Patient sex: M
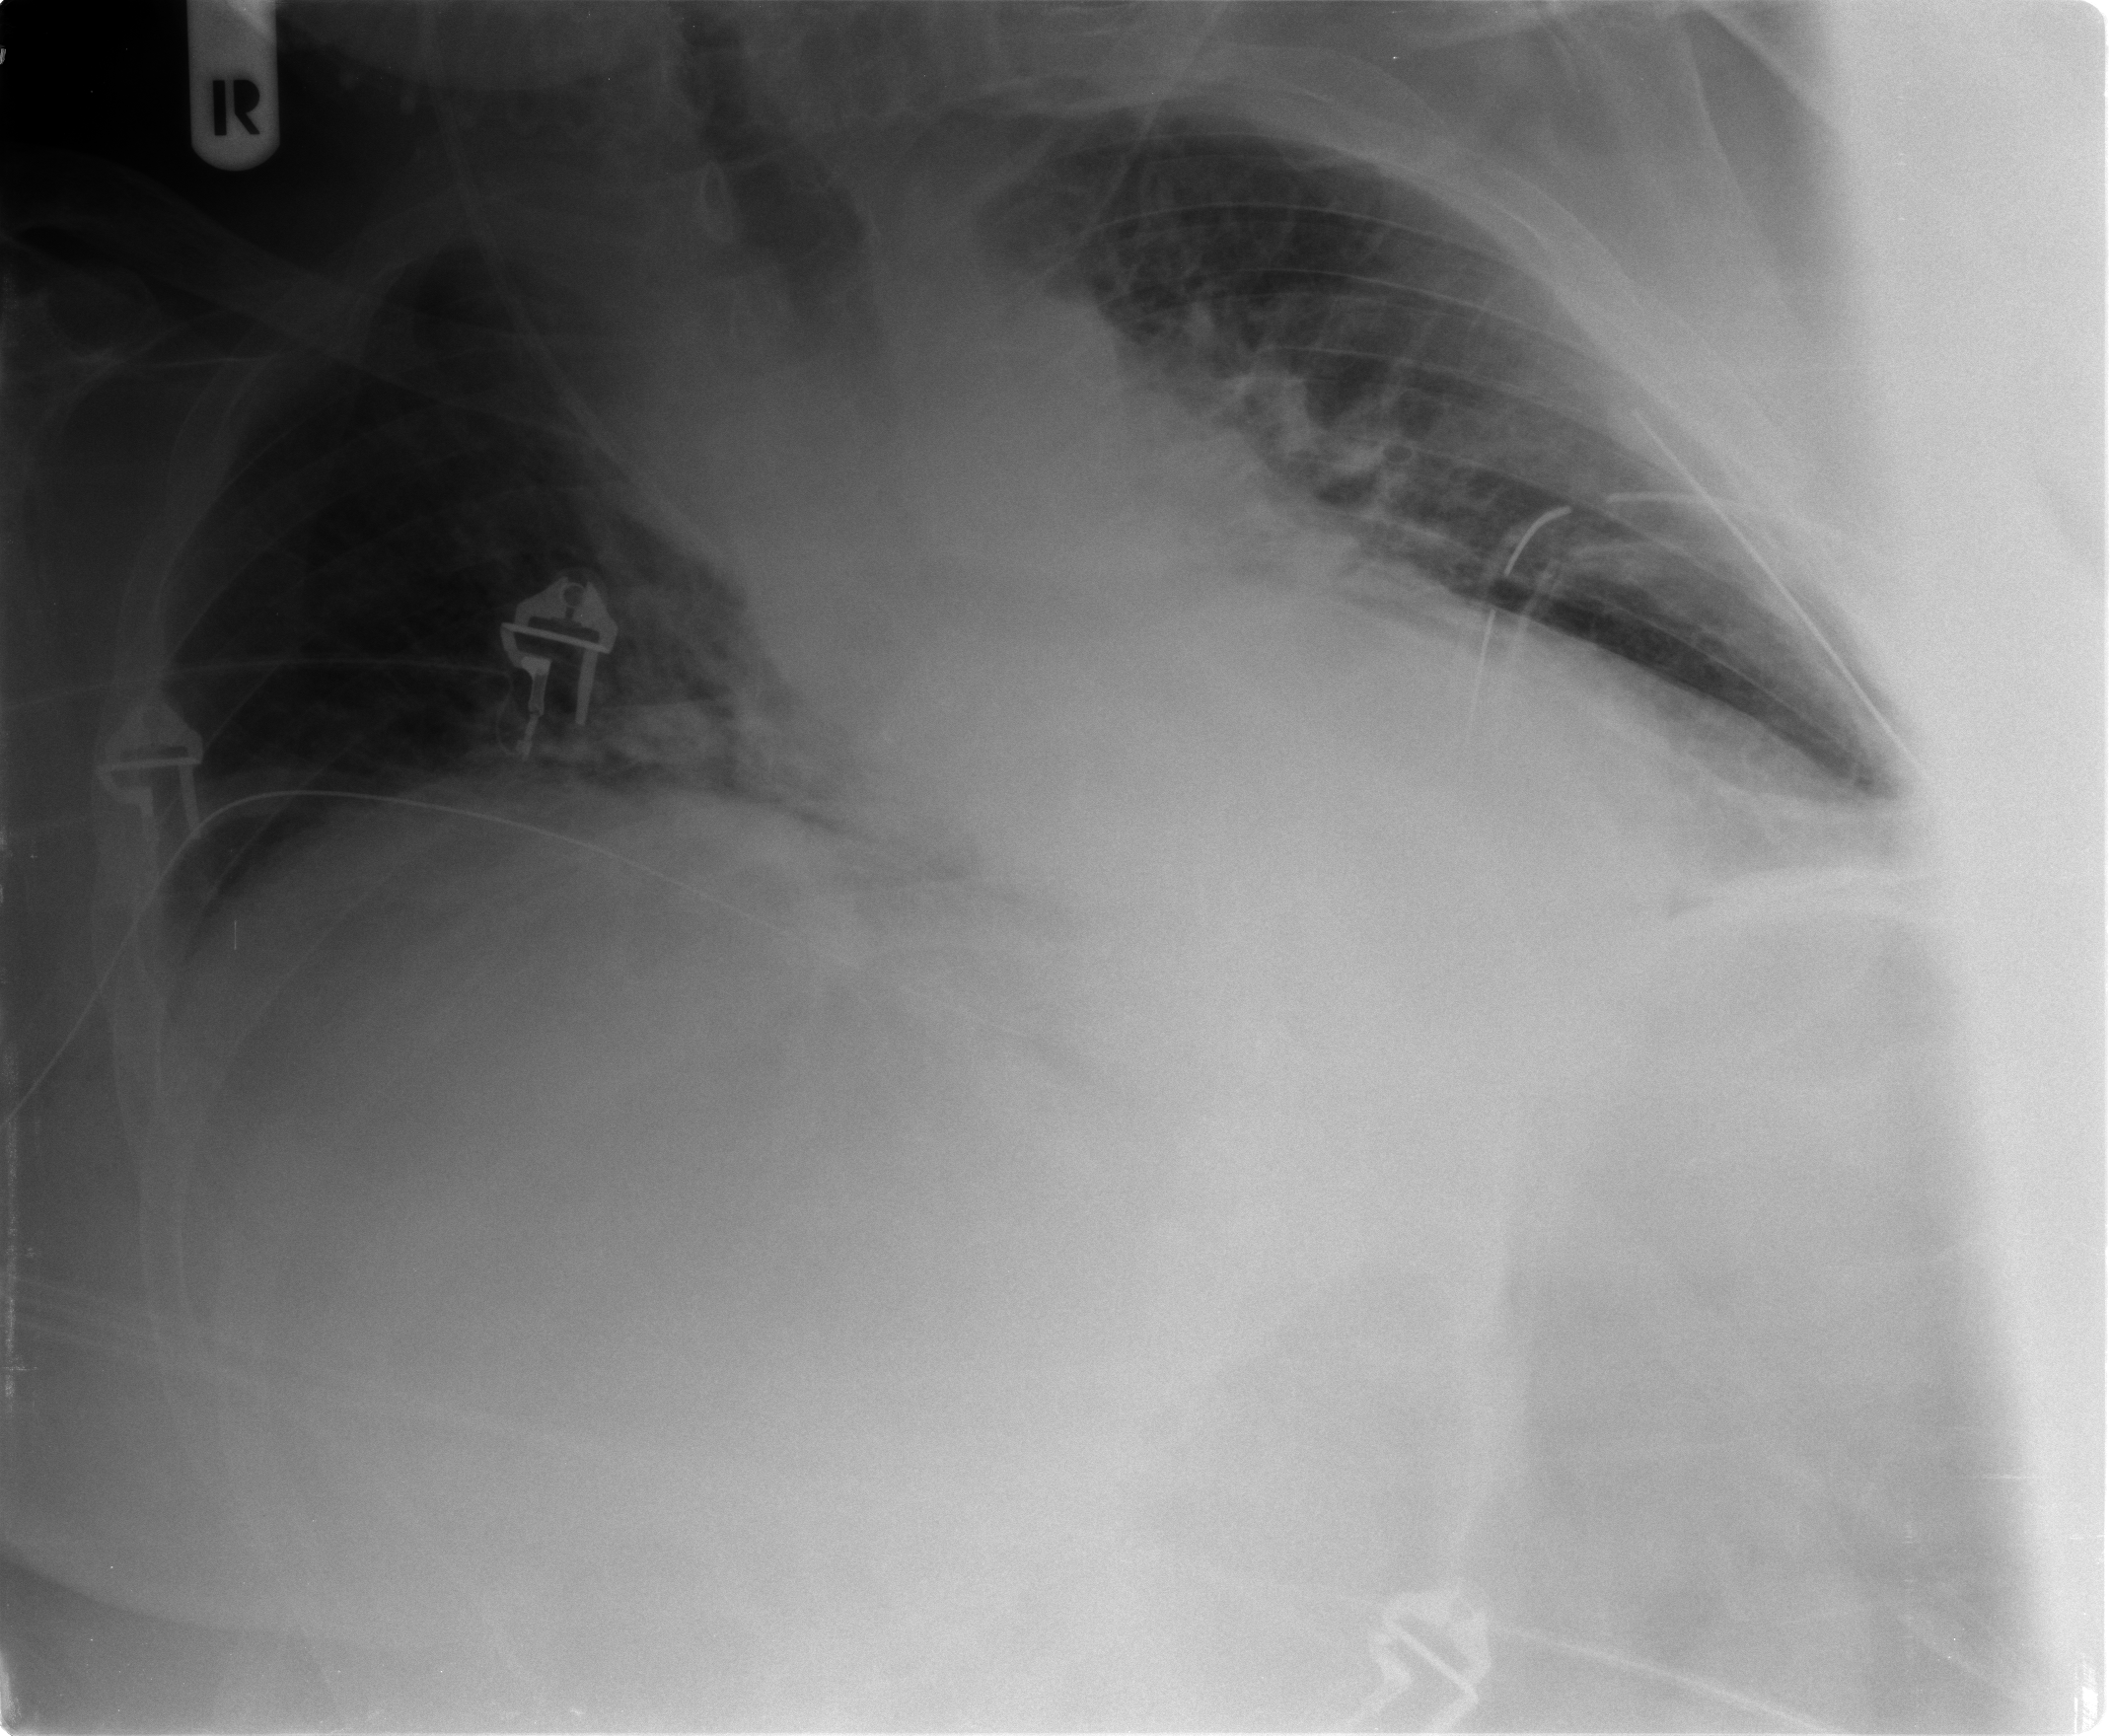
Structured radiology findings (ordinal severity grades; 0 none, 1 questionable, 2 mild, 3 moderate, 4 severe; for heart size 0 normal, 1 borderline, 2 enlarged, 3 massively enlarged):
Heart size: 2
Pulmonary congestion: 1
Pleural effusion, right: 1
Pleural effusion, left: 1
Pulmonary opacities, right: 1
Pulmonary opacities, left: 1
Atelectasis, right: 2
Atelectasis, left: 2